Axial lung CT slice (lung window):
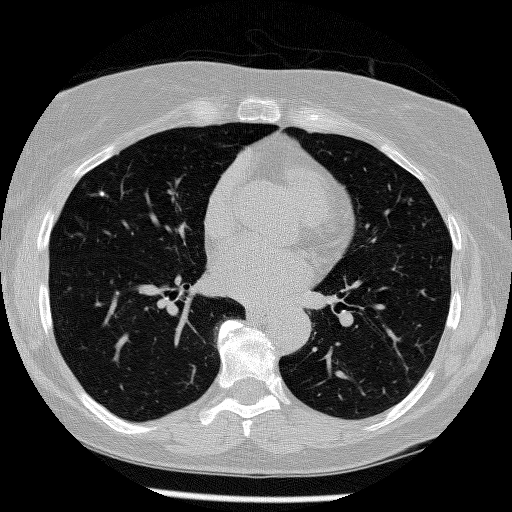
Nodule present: no